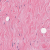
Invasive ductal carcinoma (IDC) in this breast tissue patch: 0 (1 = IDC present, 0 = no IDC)